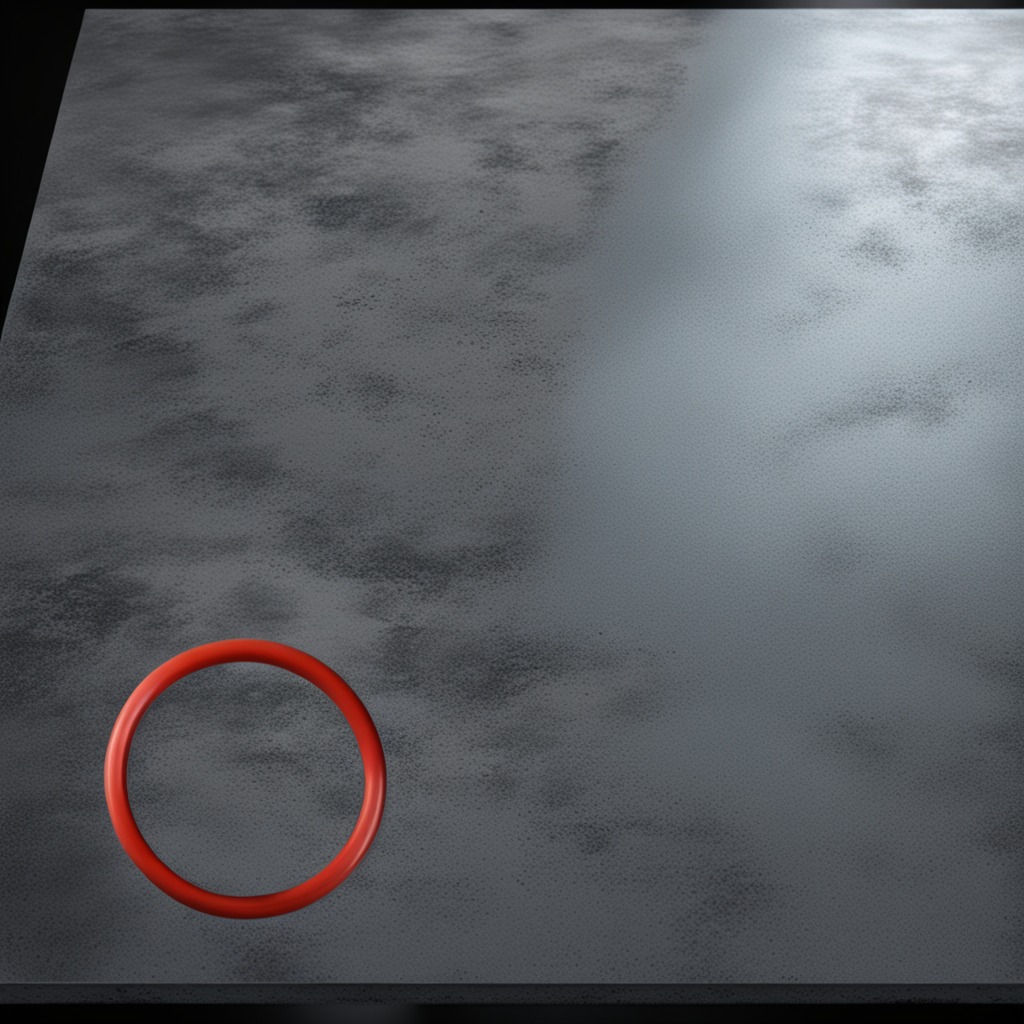
A rubber O-ring is lying on the clean granite table inside a workshop at night.